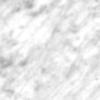
Label: no_change